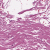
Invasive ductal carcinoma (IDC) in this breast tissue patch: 0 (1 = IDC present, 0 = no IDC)